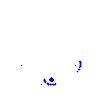
Particle: proton